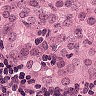
Metastatic tissue present: yes